Field crop: maize
Growth stage: 2
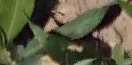
Species: maize